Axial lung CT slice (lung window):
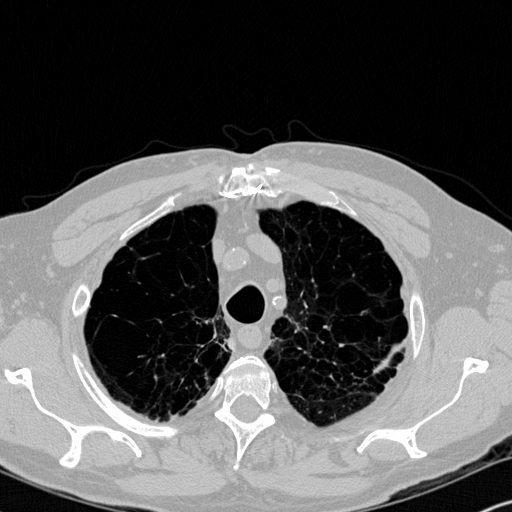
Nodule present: no